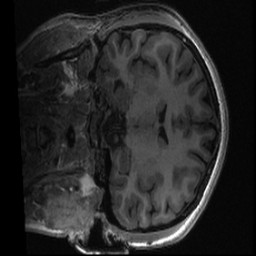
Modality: T1w
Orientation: coronal
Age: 21
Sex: female